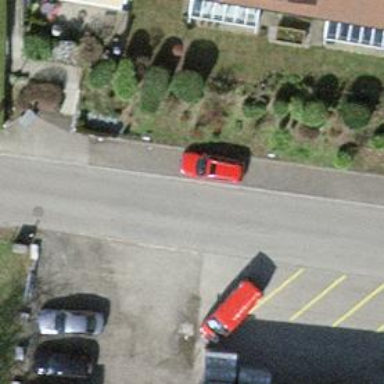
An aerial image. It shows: Public transport stop position.